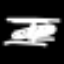
Label: airplane